Question: When a status post is too long, Facebook app cuts the text and adds "Continue Reading" at the end. How does it know where to cut the text and add "... Continue Reading"?
Not just adding a button to textView or label but how do I cut the string.
In picture below, for example, I limited number of lines to 7. I could just place a button over lower right corner of the textView or label but it might be overlap some characters.

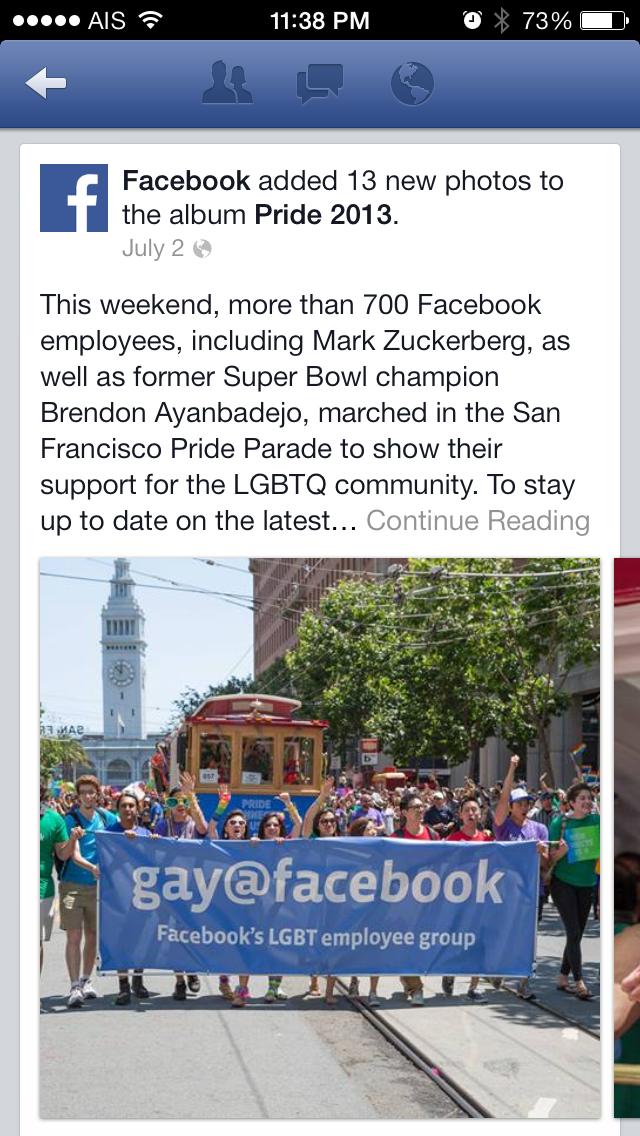
Answer: This should help you:)
'''
NSString *str=self.strQuestionTitle;
CGRect rect=CGRectMake(51, 16, 257, 0);
CGSize size=[str sizeWithFont:self.lblQuestion.font constrainedToSize:CGSizeMake(257, 3000) lineBreakMode:self.lblQuestion.lineBreakMode];
int lines=(size.height/self.lblQuestion.font.pointSize);
self.lblQuestion.numberOfLines=lines;
rect.size=size;
if(lines>2)
{
if(lines==3 &&[str length]>66)
{
str=[str substringToIndex:66];
str=[str stringByAppendingString:@"...Read More"];
size=[str sizeWithFont:self.lblQuestion.font constrainedToSize:CGSizeMake(257, 67) lineBreakMode:self.lblQuestion.lineBreakMode];
int lines=(size.height/self.lblQuestion.font.pointSize);
self.lblQuestion.numberOfLines=lines;
rect.size=CGSizeMake(257, 67);
}
else if(lines>3)
{
str=[str stringByAppendingString:@"...Read More"];
size=[str sizeWithFont:self.lblQuestion.font constrainedToSize:CGSizeMake(257, 67) lineBreakMode:self.lblQuestion.lineBreakMode
];
int lines=(size.height/self.lblQuestion.font.pointSize);
self.lblQuestion.numberOfLines=lines;
rect.size=CGSizeMake(257, 67);
}
//self.lblQuestion.lineBreakMode=NSLineBreakByTruncatingHead;
}
'''